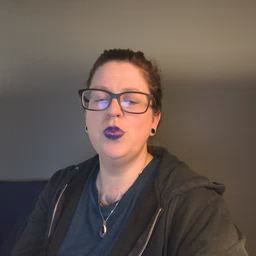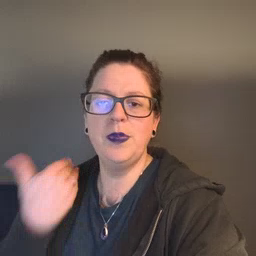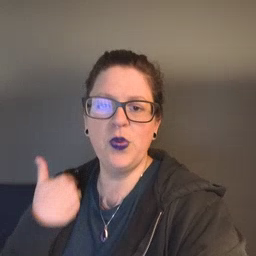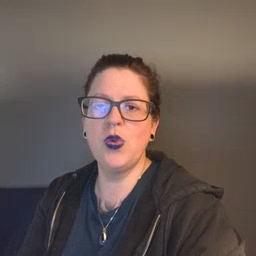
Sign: before